Question: I'm trying to use the jquery tokeninput plugin, the demos work fine however when I try to implement it I'm hitting a brick wall. Chrome chucks this at me:
'''
Uncaught TypeError: Object [object Object] has no method 'tokenInput'
'''
Below is an excerpt from my '<head>', chrome's resource browser shows both jQuery and jquery.tokeninput are loaded fine. No URL issues.
'''
<script type="text/javascript" src="https://ajax.googleapis.com/ajax/libs/jquery/1.5.1/jquery.min.js"></script>
<script type="text/javascript" src="/media/js/jquery.tokeninput.js"></script>
<script type="text/javascript">
$(document).ready(function () {
$("#token").tokenInput("/members/api/members/tokeninput_members/?format=json");
});
</script>
'''
And showing that tokeninput has loaded:

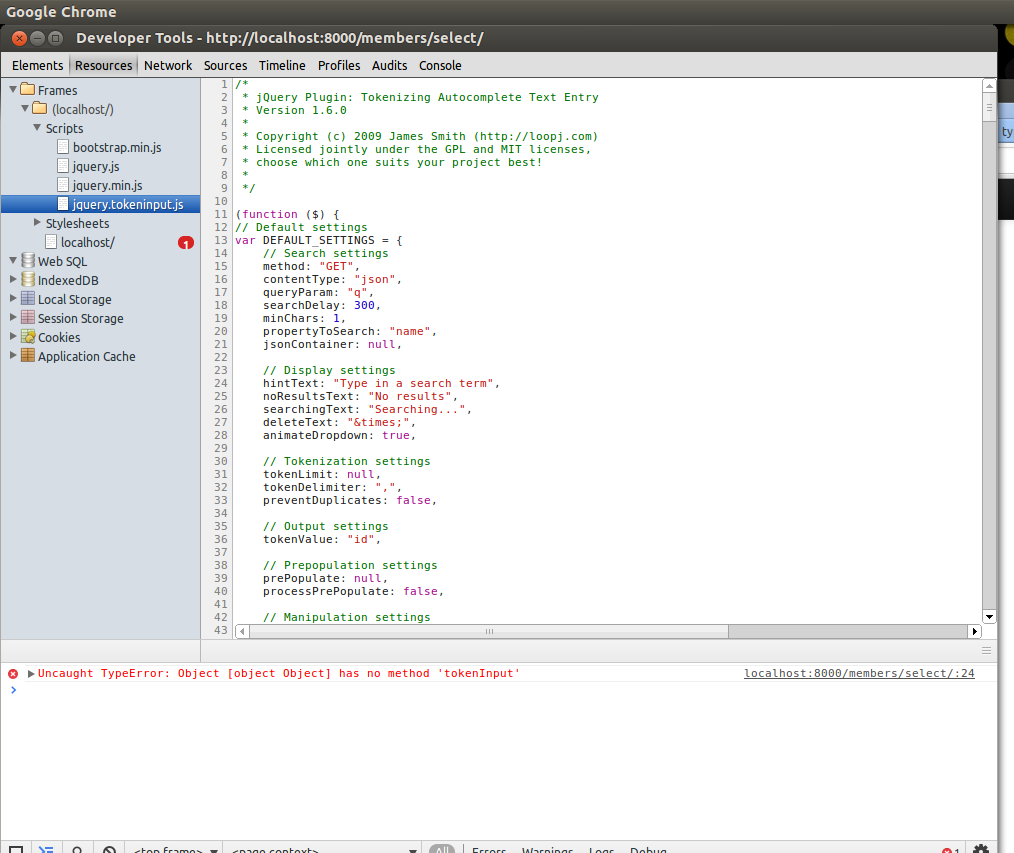
Answer: Right, bare-bones page worked fine. After digging a while longer I found this buried at the base of the page:
'''
<script src="http://code.jquery.com/jquery.js"></script>
'''
It seems having multiple versions of jQuery loaded is not a good thing to do.